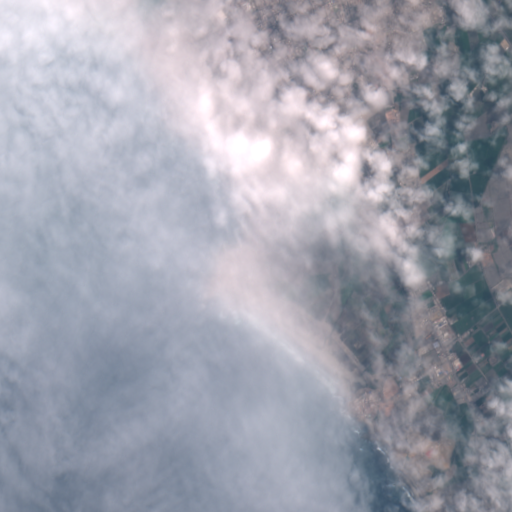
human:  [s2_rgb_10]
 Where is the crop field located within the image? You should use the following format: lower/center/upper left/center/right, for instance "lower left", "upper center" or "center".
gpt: The crop field is located in the lower right of the image.
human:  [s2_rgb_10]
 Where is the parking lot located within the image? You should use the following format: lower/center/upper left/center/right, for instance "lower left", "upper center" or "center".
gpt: The parking lot is located in the center of the image.
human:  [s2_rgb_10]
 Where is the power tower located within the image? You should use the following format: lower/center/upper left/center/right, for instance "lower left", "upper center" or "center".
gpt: The power tower is located in the upper right of the image.
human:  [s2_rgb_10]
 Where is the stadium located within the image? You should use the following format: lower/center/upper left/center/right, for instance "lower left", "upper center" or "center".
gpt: The stadium is located in the upper center of the image.
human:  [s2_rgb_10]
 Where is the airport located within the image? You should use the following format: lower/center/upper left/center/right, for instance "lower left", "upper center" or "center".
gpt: There is no airport in the image.